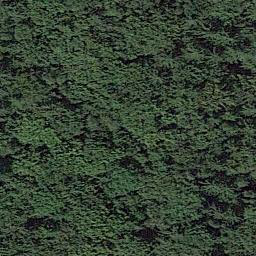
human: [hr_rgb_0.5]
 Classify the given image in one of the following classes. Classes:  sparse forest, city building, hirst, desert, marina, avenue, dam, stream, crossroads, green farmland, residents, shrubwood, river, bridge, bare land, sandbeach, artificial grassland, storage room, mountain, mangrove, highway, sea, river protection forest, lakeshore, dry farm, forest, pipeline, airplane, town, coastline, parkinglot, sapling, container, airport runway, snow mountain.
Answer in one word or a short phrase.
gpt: forest